Interaction volume radius: 5 \u00c5
Interaction volume height: 10 \u00c5
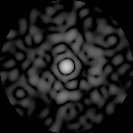
Disorder parameter: 0.835